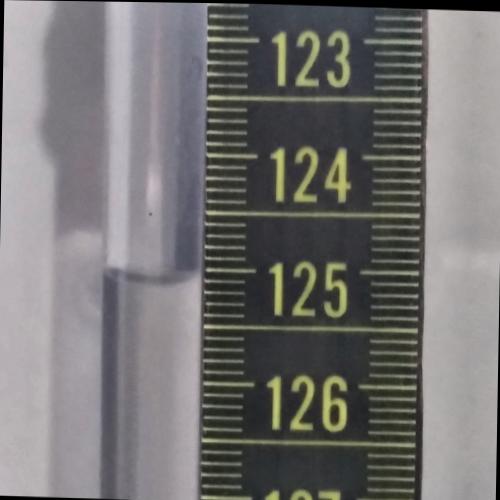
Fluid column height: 125.1 cm